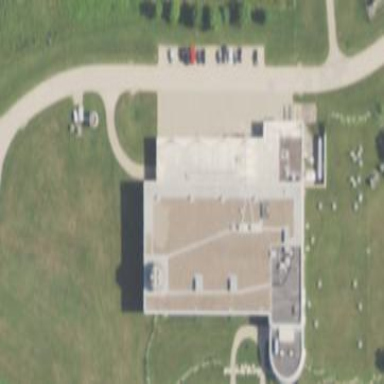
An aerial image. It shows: Office building belonging to water utility.